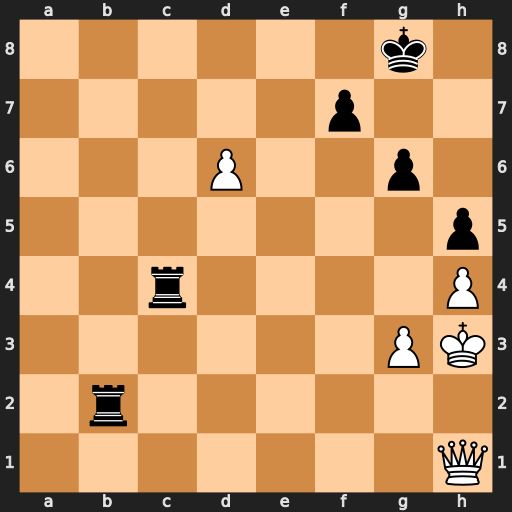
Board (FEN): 6k1/5p2/3P2p1/7p/2r4P/6PK/1r6/7Q
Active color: w
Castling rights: -
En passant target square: -
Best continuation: d7 Rd2 Qa8+